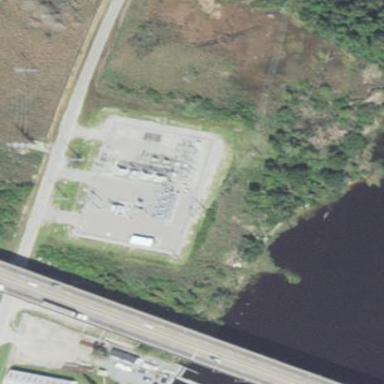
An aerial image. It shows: Distribution power substation secured by fence.